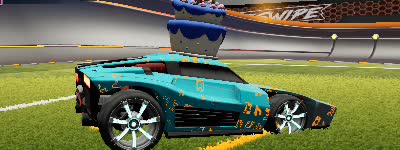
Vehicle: breakout